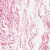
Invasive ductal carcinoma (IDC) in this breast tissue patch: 0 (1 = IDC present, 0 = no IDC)